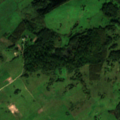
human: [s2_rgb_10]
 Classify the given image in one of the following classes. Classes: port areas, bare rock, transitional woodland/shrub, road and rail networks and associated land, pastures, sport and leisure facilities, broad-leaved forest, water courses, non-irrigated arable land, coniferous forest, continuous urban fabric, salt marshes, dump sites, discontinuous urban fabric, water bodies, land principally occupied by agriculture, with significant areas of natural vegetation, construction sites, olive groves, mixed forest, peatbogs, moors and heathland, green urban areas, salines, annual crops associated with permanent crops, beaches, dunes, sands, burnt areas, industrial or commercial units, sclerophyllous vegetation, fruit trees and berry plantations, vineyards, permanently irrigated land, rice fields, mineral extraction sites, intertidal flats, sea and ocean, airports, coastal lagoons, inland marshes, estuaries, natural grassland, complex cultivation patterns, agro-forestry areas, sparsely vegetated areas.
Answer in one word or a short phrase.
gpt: pastures, complex cultivation patterns, land principally occupied by agriculture, with significant areas of natural vegetation, broad-leaved forest